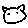
Label: cat